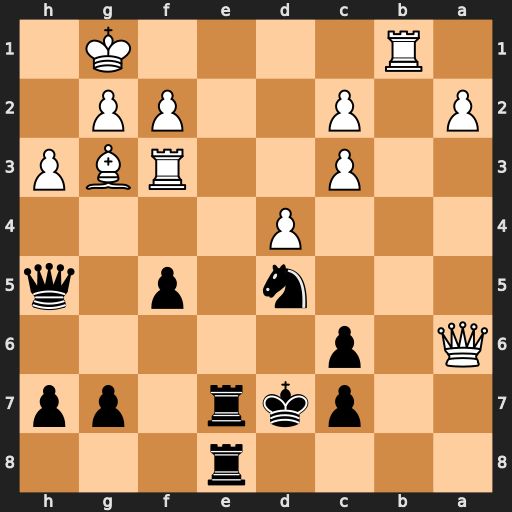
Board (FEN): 4r3/2pkr1pp/Q1p5/3n1p1q/3P4/2P2RBP/P1P2PP1/1R4K1
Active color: b
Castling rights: -
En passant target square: -
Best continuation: Re1+ Rxe1 Rxe1+ Kh2 Nf6 Bf4 Ng4+